Question: Visual Studio publish option does not seem to add the application to the start menu.
I just created one Windows form application and published it.(VS 2008)
I do see the published application in the window's Add/Remove programs but I do not see in in the start menu.
In the publish setting I have "the application is available offline as well (launchable from start menu) Checked.

Also where the published EXE file is supposed to go. Because I cannot find it either.
I am using windows XP.
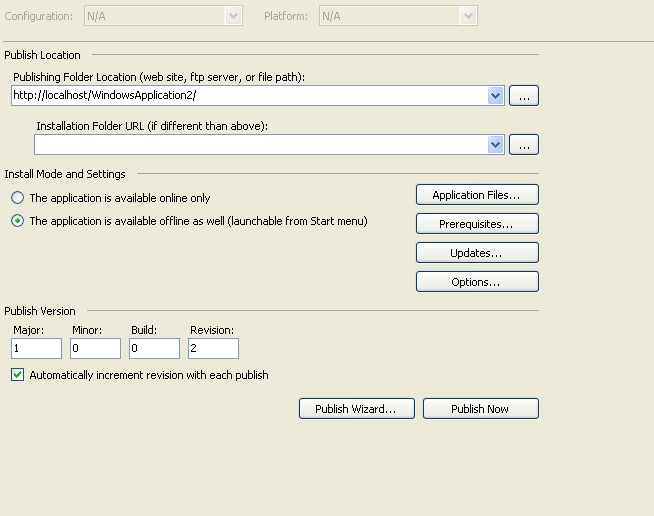
Answer: In your follow the steps :
1. Right Click on the Project and click on Publish
2. Specify the location where you want to publish the application (any directory you want the ClickOnce Installer to be in) and click Next.
3. Select options from the radion buttons to specify How users will install the application (i.e. From a CD-ROM or DVD-ROM) and click Next.
4. Mention if you want the application to check for updates from a specific location and click Next.
5. Finally Publish the application by clicking Finish.
you'll get a () file created in the specified directory(location specified in )
Now it and enjoy your . You'll get the application added in .